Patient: sex F, age 36
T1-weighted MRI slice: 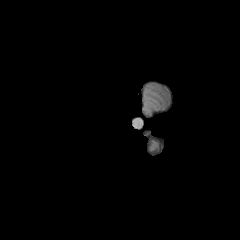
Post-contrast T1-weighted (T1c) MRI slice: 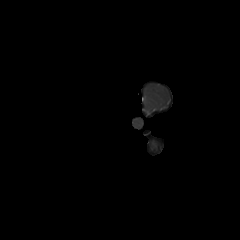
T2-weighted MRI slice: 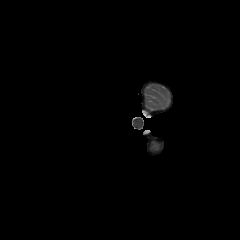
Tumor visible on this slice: no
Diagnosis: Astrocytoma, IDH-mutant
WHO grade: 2